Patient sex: M
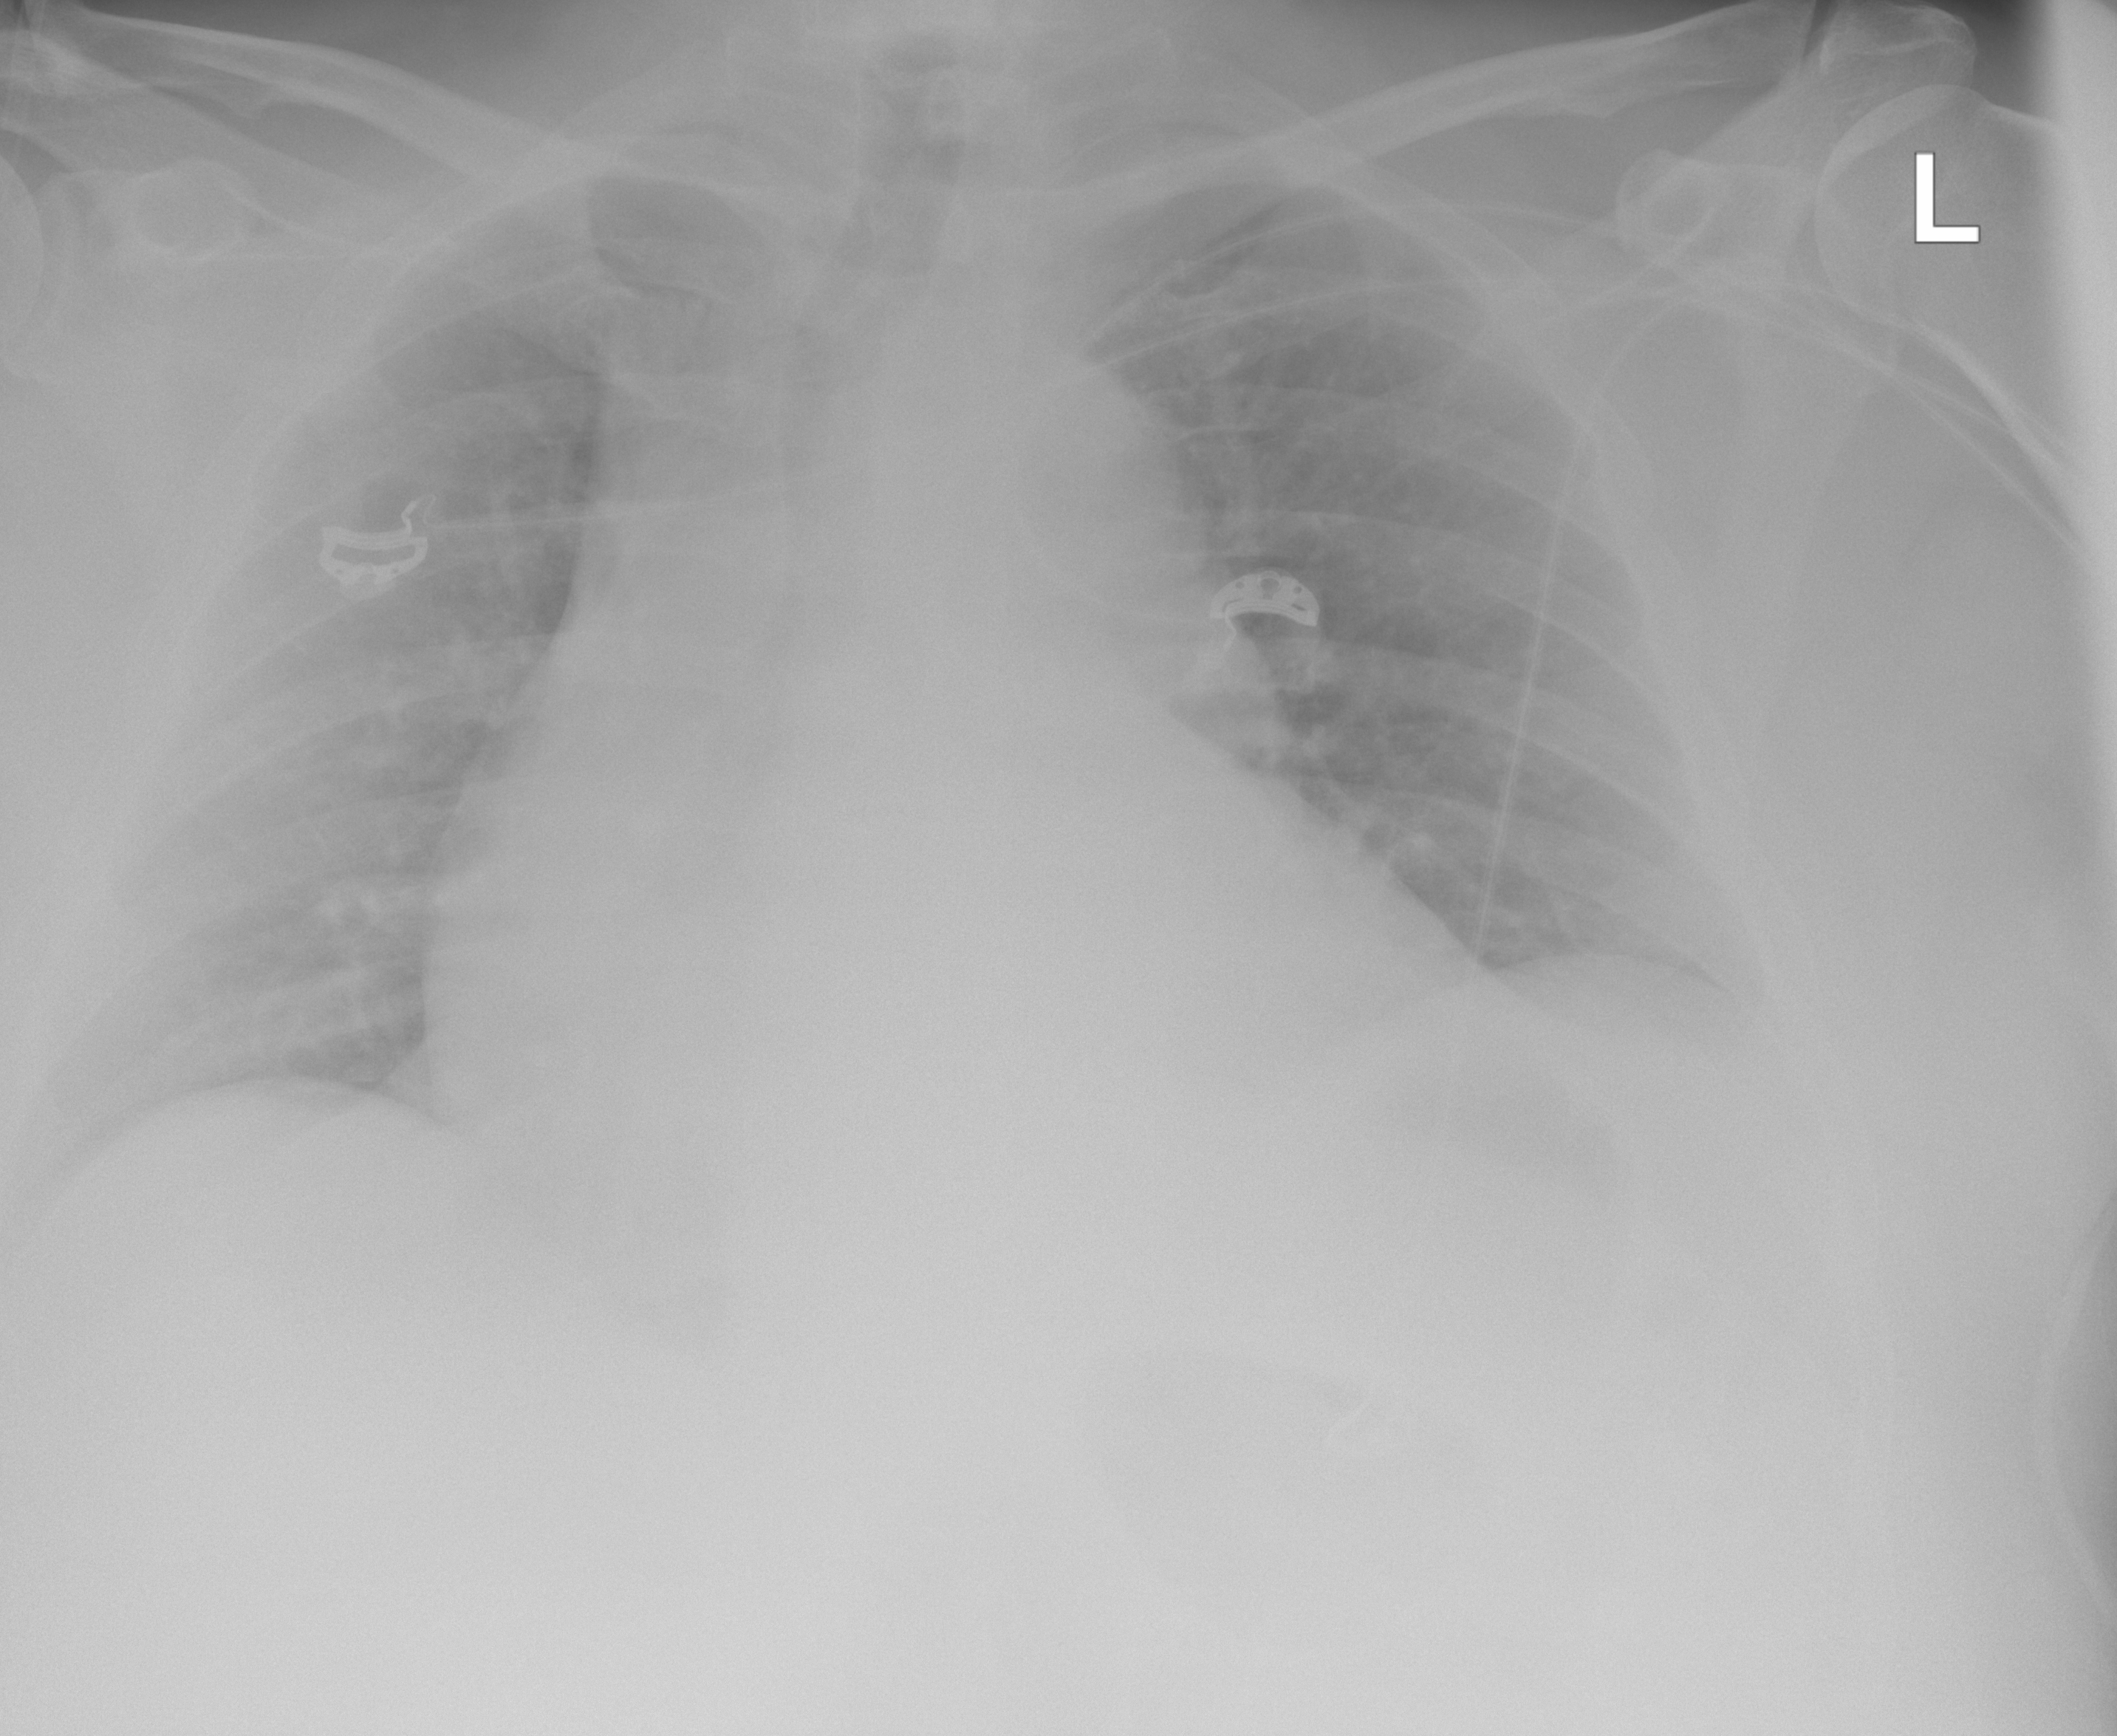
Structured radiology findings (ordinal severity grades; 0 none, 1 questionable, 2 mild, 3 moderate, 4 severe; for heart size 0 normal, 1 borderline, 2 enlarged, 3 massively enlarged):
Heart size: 3
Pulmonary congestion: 0
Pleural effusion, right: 1
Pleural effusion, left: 2
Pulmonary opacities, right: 0
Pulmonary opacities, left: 0
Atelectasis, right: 0
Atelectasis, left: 0